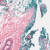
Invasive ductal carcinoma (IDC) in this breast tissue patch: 0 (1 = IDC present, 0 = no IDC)